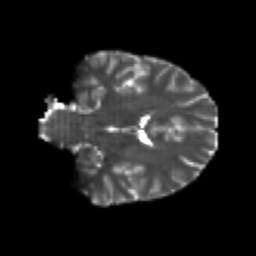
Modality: T2w
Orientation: coronal
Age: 24
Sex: male
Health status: healthy
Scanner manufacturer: philips
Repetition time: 7.388 s
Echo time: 0.08599 s